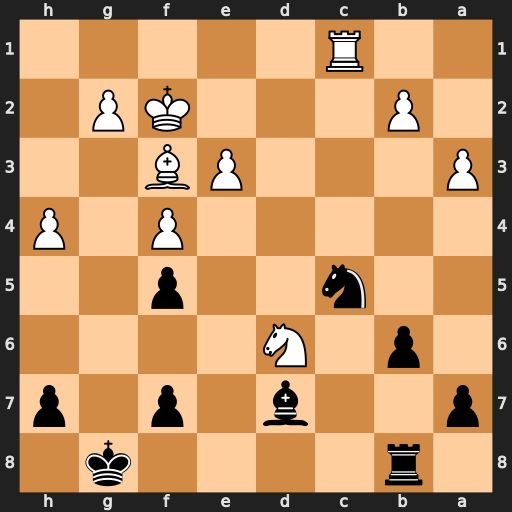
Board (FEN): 1r4k1/p2b1p1p/1p1N4/2n2p2/5P1P/P3PB2/1P3KP1/2R5
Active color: b
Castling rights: -
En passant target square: -
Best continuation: Nd3+ Kg3 Nxc1